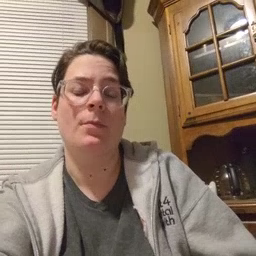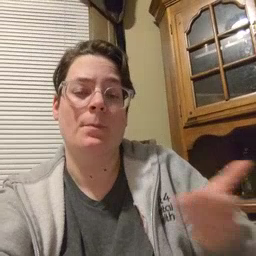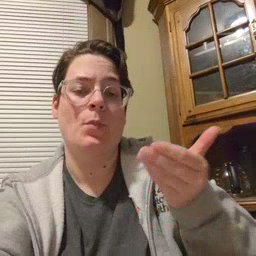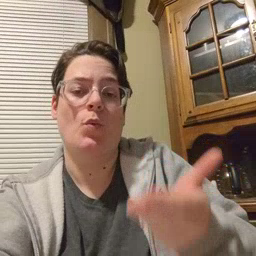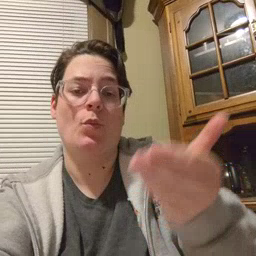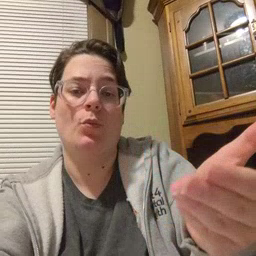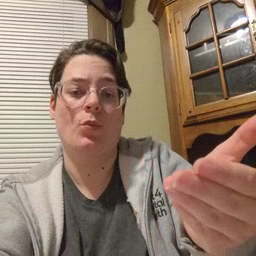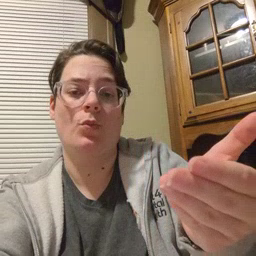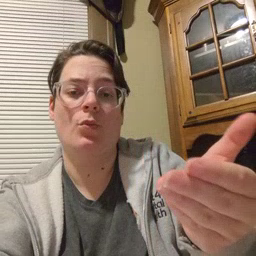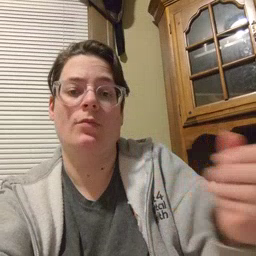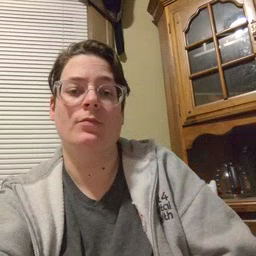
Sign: boat